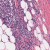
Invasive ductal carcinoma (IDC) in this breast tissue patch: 0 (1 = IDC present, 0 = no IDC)